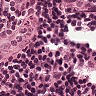
Metastatic tissue present: no